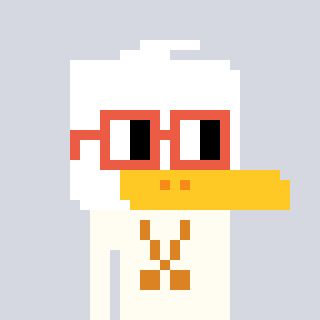
a pixel art character with square orange glasses, a duck-shaped head and a grayscale-colored body on a cool background